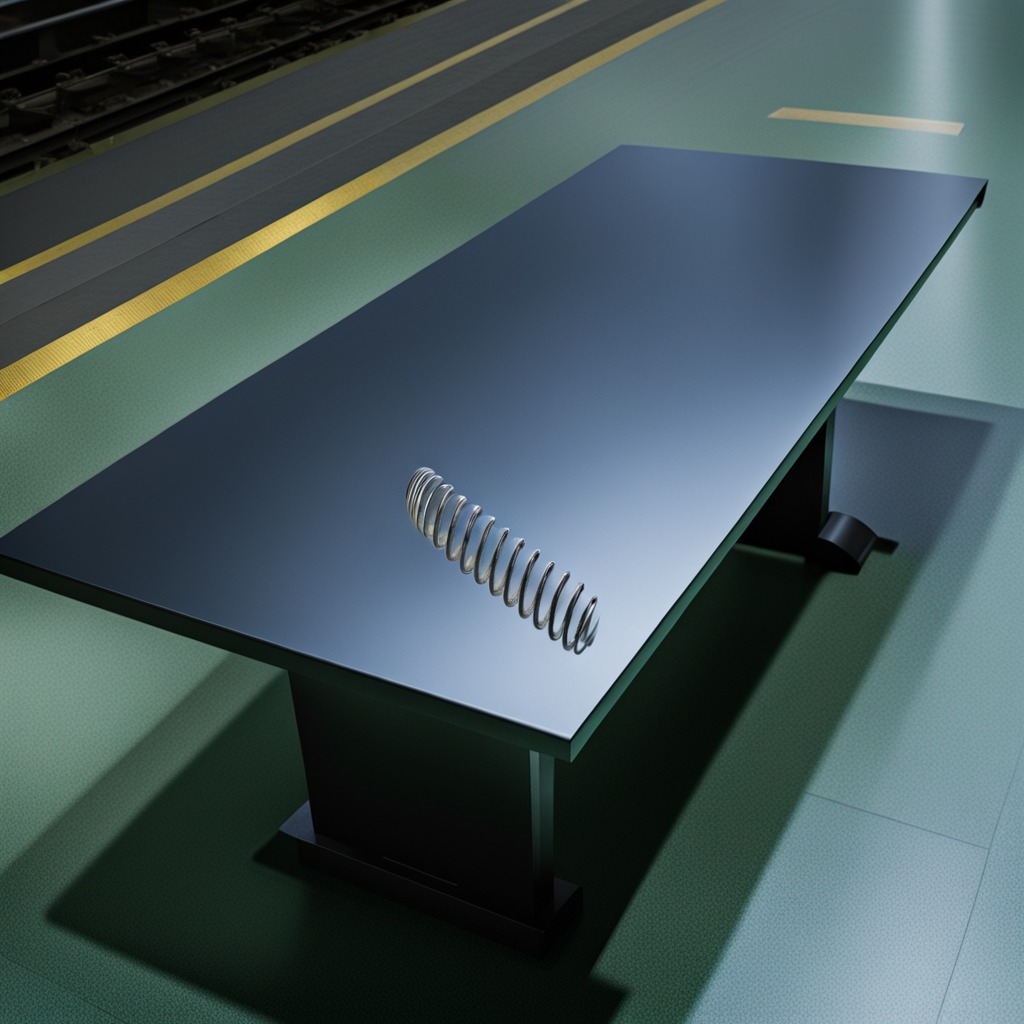
A coiled metal spring is lying on the table.